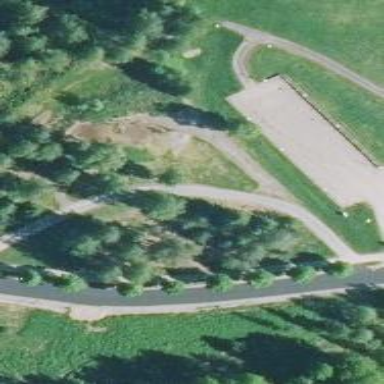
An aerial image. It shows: Asphalt cycleway.